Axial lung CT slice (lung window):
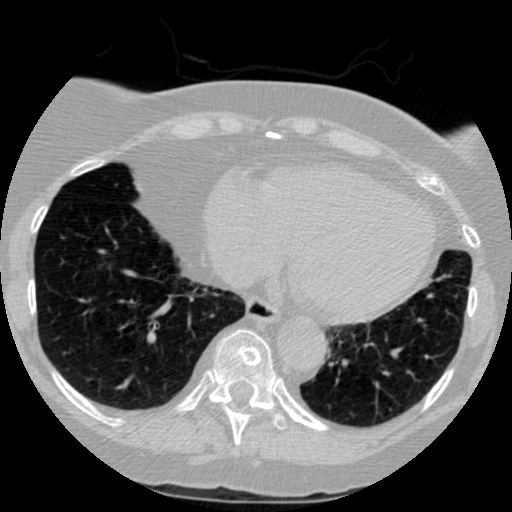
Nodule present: no